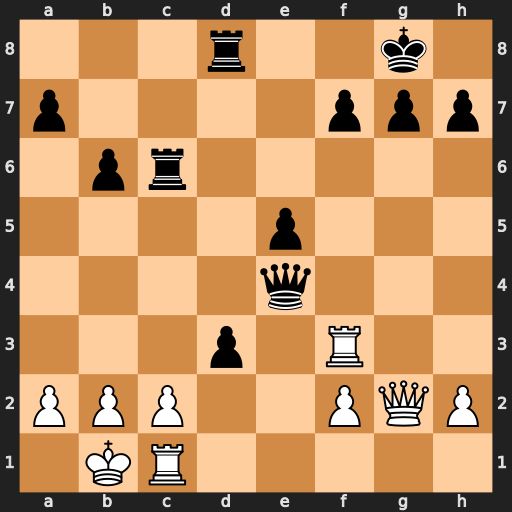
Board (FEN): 3r2k1/p4ppp/1pr5/4p3/4q3/3p1R2/PPP2PQP/1KR5
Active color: w
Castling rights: -
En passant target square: -
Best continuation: Rxd3 Qxd3 cxd3